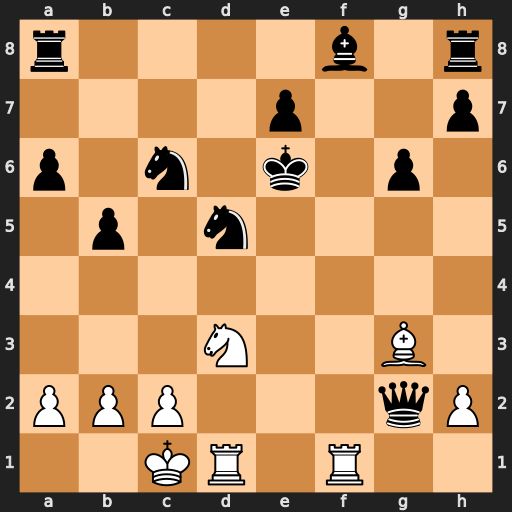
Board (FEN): r4b1r/4p2p/p1n1k1p1/1p1n4/8/3N2B1/PPP3qP/2KR1R2
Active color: w
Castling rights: -
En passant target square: -
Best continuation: Nc5#